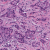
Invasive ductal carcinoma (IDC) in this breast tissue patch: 1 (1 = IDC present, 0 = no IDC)